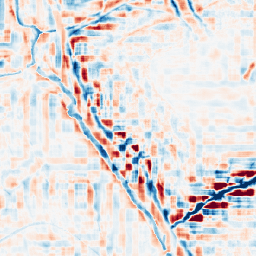
Category: wavelet
Decomposition family: wavelet_reverse_biorthogonal
Decomposition parameters: wavelet: rbio3.5
level: 4
Upsampling method: quintic
Upsampling parameters: scale: 8
Upsampling scale: 8